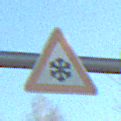
Verkehrszeichen: SchneeOderEisglaette
Umgebung: Outdoor, Suburban
Tageszeit: MorningAfternoon
Wetter: Clear
Licht: Natural
Jahreszeit: NotSpecified
Kontrast: HighContrast